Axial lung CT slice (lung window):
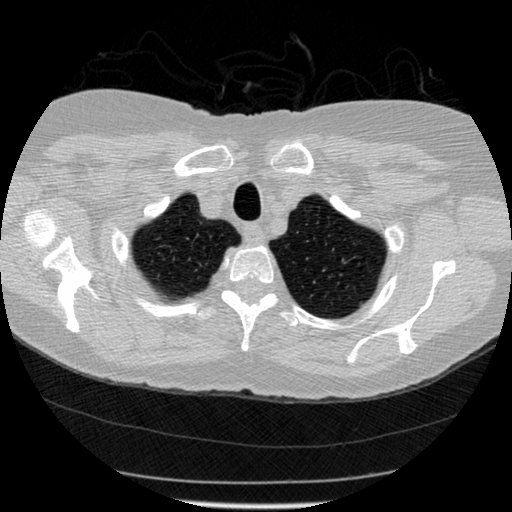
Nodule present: no